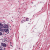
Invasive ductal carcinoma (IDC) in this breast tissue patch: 0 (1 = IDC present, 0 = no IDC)